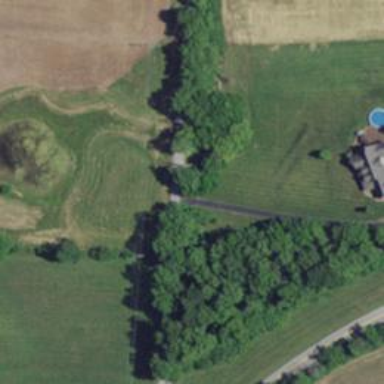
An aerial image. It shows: Driveway.